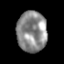
Tissue: skin
Cell type: Epithelial cells
Senescence score: 0.2809
Nuclear area (px): 1187
Mean DAPI intensity: 139.582